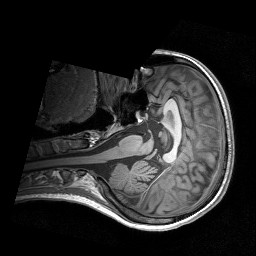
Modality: T1w
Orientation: axial
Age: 26
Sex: female
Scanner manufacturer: siemens
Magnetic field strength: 3 T
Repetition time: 1.9 s
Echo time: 0.00226 s